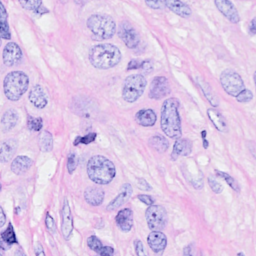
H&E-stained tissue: Breast